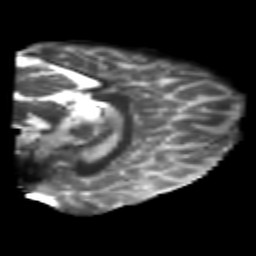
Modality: T2w
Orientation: sagittal
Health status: healthy
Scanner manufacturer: philips
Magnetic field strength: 3 T
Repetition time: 6.964 s
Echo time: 0.092 s